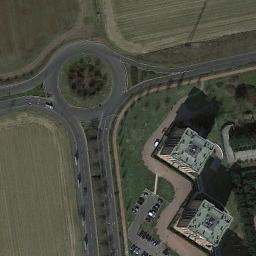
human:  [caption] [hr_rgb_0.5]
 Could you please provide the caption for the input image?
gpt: There are several moving vehicles on the road at the roundabout, And there are some buildings and a large area of ​​farmland around the roundabout .

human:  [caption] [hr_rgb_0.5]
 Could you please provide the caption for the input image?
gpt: The roundabout is on the grass next to buildings .

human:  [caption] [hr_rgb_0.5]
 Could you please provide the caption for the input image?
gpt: Several buildings are next to the roundabout .

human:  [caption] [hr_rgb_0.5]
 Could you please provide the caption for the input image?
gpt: The roundabout connects three roads and some buildings are next to the roundabout .

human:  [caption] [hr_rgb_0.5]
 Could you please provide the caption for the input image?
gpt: There are some buildings and farmlands around the roundabout .